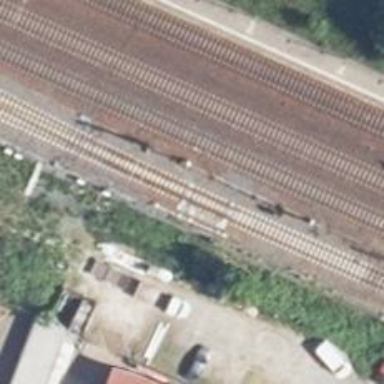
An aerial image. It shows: Railway switch with the turnout pointing to the right.